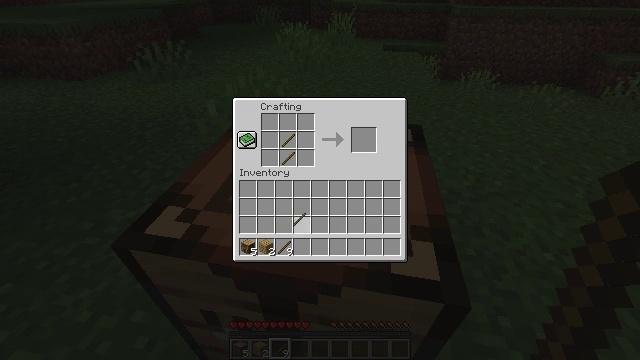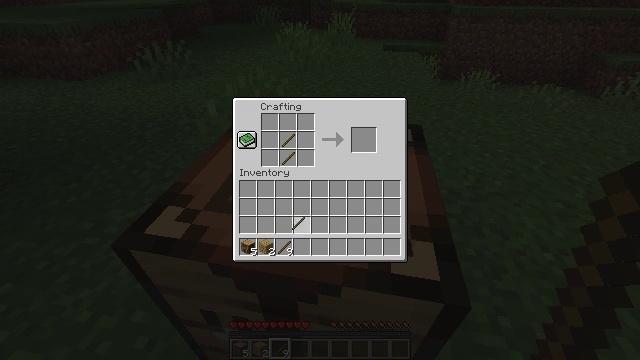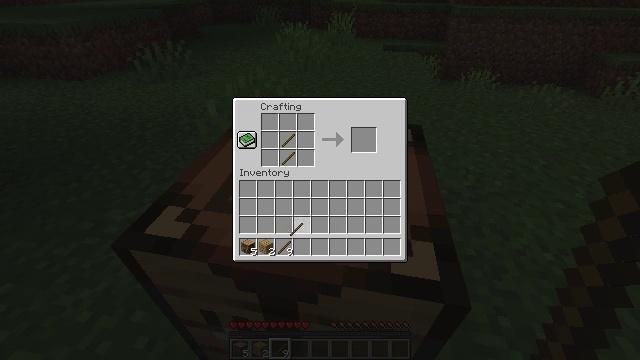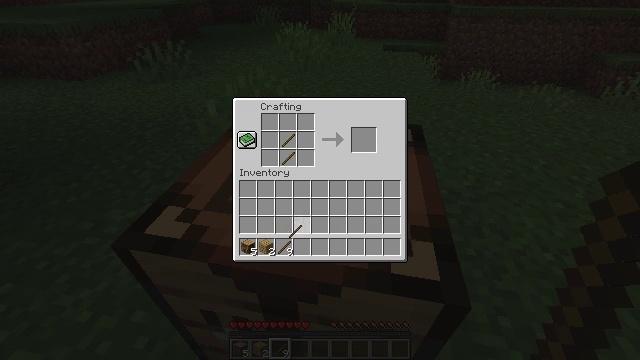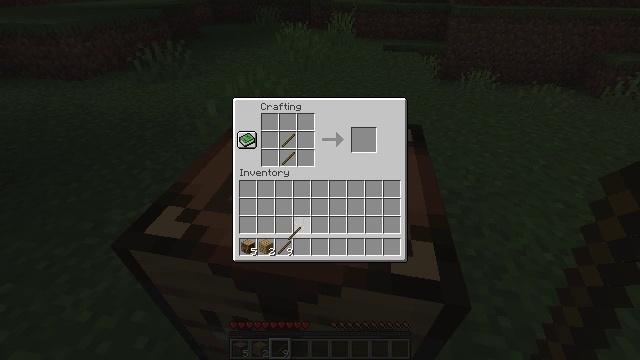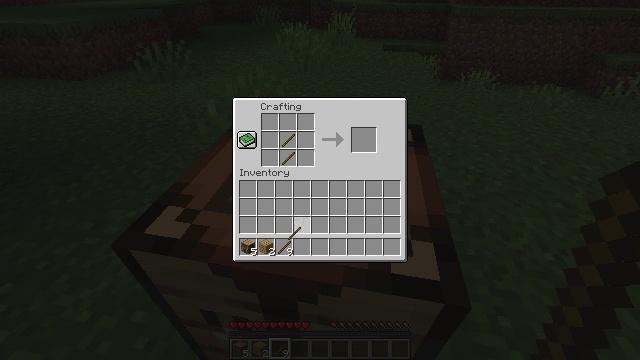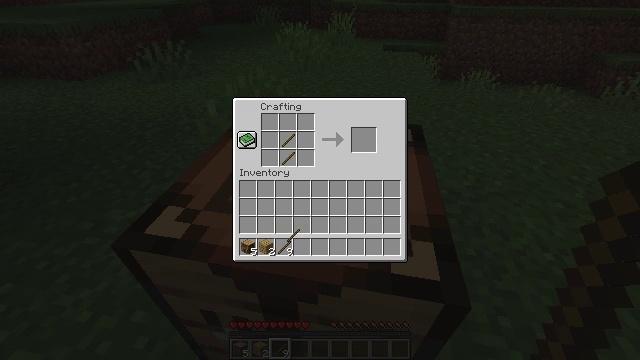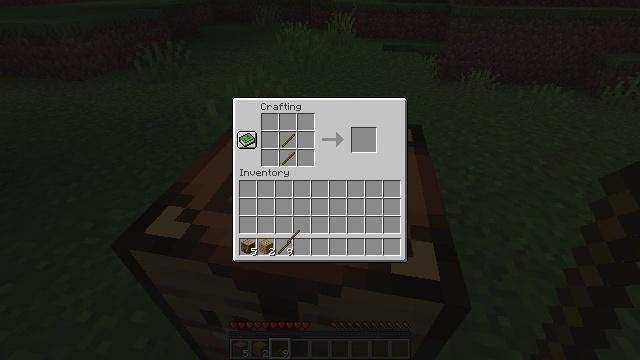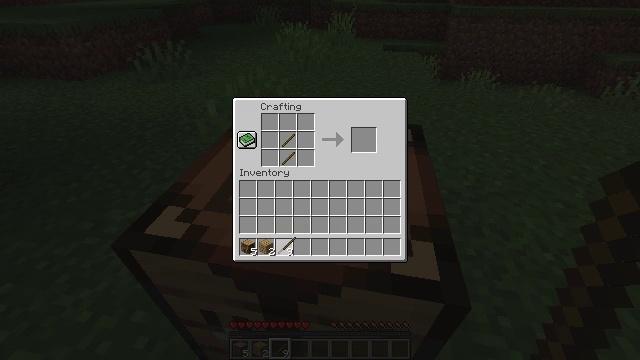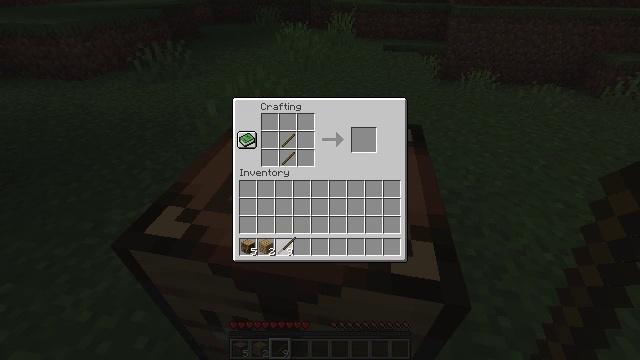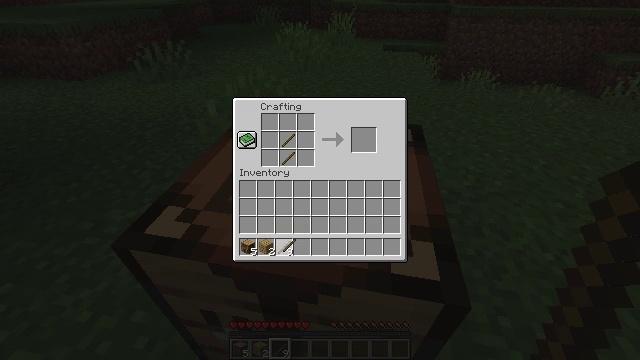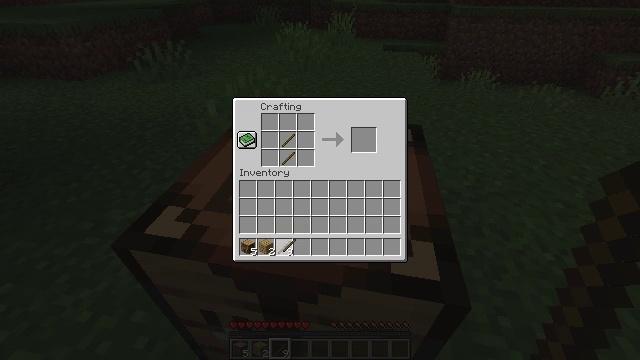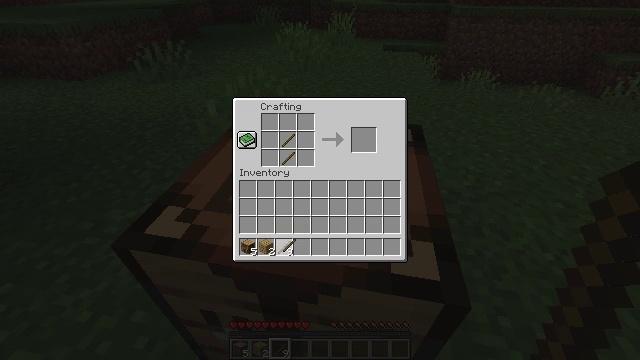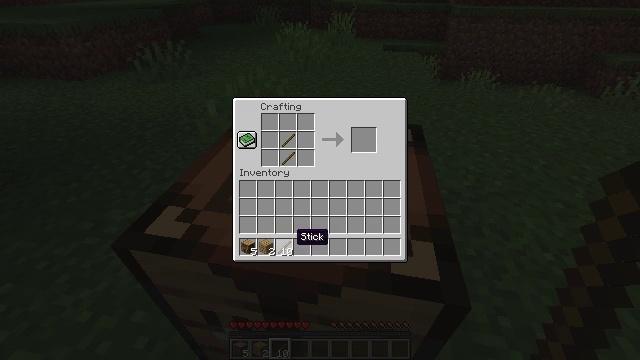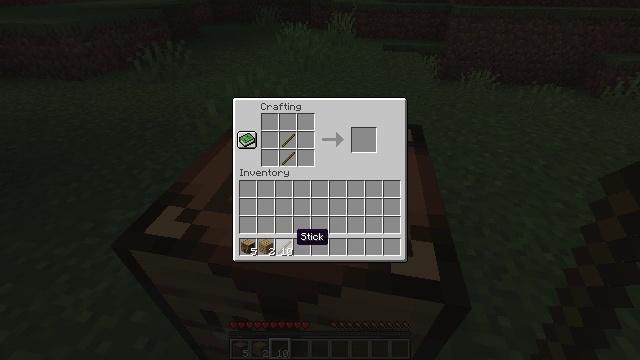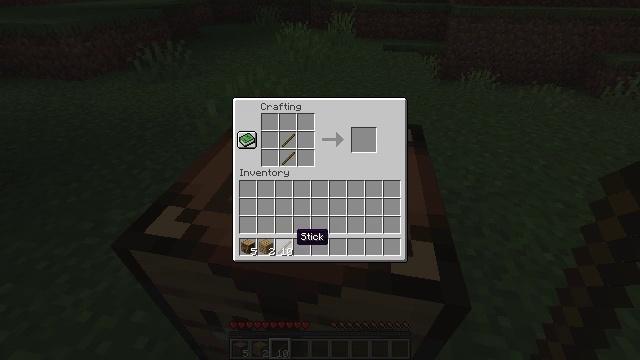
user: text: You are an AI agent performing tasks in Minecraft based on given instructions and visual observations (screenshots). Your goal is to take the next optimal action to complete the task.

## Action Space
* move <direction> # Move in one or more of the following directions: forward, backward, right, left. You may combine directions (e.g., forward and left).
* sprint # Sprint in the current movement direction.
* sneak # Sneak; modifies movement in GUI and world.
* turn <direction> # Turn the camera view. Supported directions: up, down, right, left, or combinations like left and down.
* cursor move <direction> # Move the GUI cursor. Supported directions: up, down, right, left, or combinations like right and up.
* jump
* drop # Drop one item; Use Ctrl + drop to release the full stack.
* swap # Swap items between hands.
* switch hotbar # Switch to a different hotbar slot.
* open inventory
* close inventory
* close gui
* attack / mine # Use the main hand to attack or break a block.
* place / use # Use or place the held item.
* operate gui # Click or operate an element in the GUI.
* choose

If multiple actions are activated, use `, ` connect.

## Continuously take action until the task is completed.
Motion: motion action
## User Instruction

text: Get a wooden hoe by using sticks and planks.
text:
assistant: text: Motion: no_op
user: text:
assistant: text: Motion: no_op
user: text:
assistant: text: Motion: no_op
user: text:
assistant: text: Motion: no_op
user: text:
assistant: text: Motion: no_op
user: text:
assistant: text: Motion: no_op
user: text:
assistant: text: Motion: no_op
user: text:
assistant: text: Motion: cursor move down
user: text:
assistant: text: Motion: no_op
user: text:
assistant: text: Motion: no_op
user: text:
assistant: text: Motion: no_op
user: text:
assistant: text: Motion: no_op
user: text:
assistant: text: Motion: operate gui
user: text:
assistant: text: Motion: operate gui
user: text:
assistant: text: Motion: operate gui
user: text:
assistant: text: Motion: no_op
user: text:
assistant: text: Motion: no_op
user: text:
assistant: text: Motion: no_op
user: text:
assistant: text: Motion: no_op
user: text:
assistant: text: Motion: no_op
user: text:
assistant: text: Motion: no_op
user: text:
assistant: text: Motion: no_op
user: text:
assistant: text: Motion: no_op
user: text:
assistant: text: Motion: no_op
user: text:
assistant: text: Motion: no_op
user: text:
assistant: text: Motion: no_op
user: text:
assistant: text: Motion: no_op
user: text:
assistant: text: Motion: no_op
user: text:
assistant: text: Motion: no_op
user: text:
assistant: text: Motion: no_op